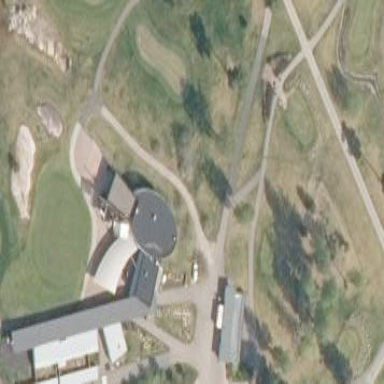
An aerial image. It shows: Building near golf course.